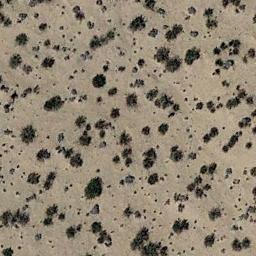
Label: chaparral